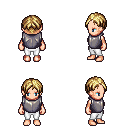
a pixel art fantasy rpg character, female body template, human, light skin, steel chest armor, white pants, blonde parted hairstyle, four views (front, back, left, right), 2x2 character sprite sheet, small pixel art, hard edges, no anti-aliasing